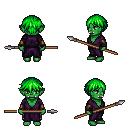
a pixel art fantasy rpg character, female body template, orc, green skin, purple robe, metal pants, green short bangs hairstyle, cloth bracers, spear, four views (front, back, left, right), 2x2 character sprite sheet, small pixel art, hard edges, no anti-aliasing